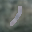
Label: 1